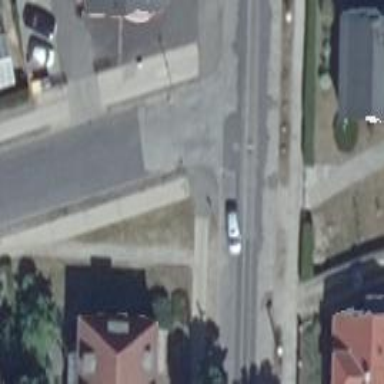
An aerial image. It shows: Paved footway.